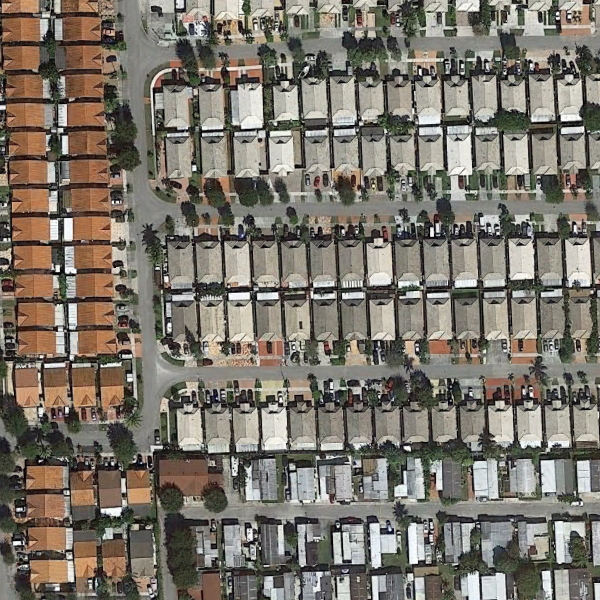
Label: DenseResidential